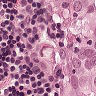
Metastatic tissue present: yes